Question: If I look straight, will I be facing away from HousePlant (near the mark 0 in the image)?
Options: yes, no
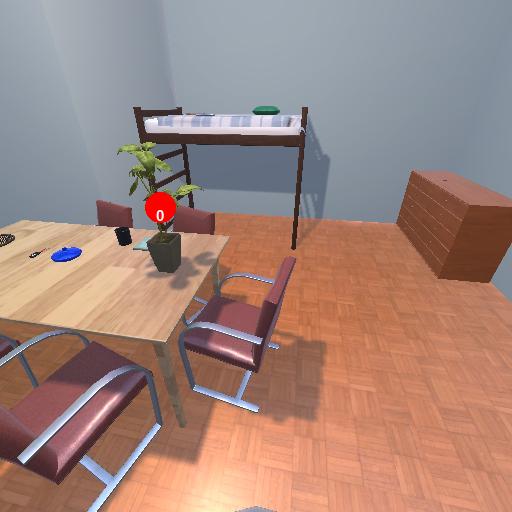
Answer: yes